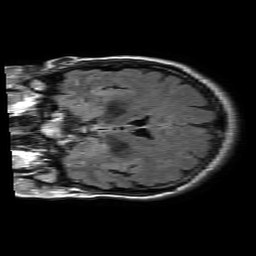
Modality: FLAIR
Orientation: coronal
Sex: female
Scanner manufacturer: philips
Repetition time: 11 s
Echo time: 0.125 s